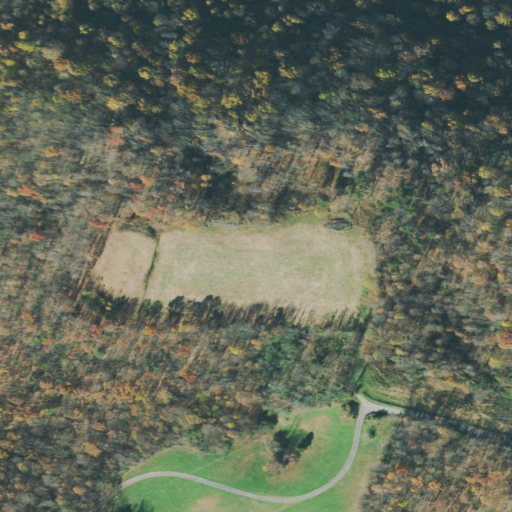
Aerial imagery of mountain in Tennessee named Campbell Mountain containing deciduous forest, grassland, pasture, open development, and low intensity development